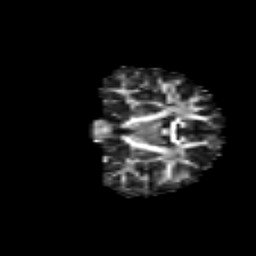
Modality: FA
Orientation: coronal
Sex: male
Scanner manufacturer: siemens
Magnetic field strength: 3 T
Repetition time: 5 s
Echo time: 0.071 s